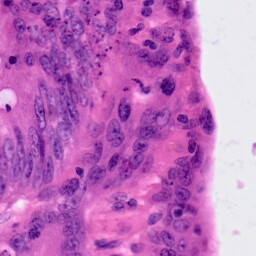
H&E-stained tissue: Colon